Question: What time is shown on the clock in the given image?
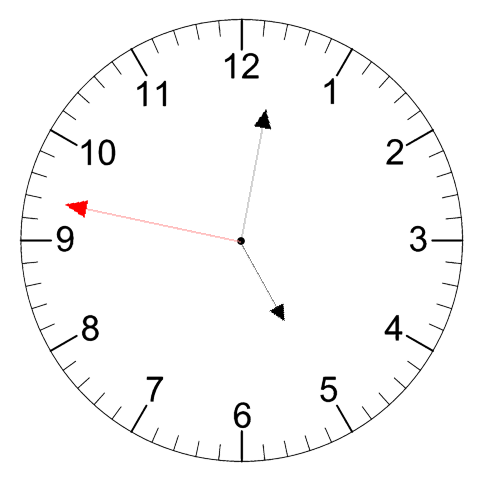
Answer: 05:01:47